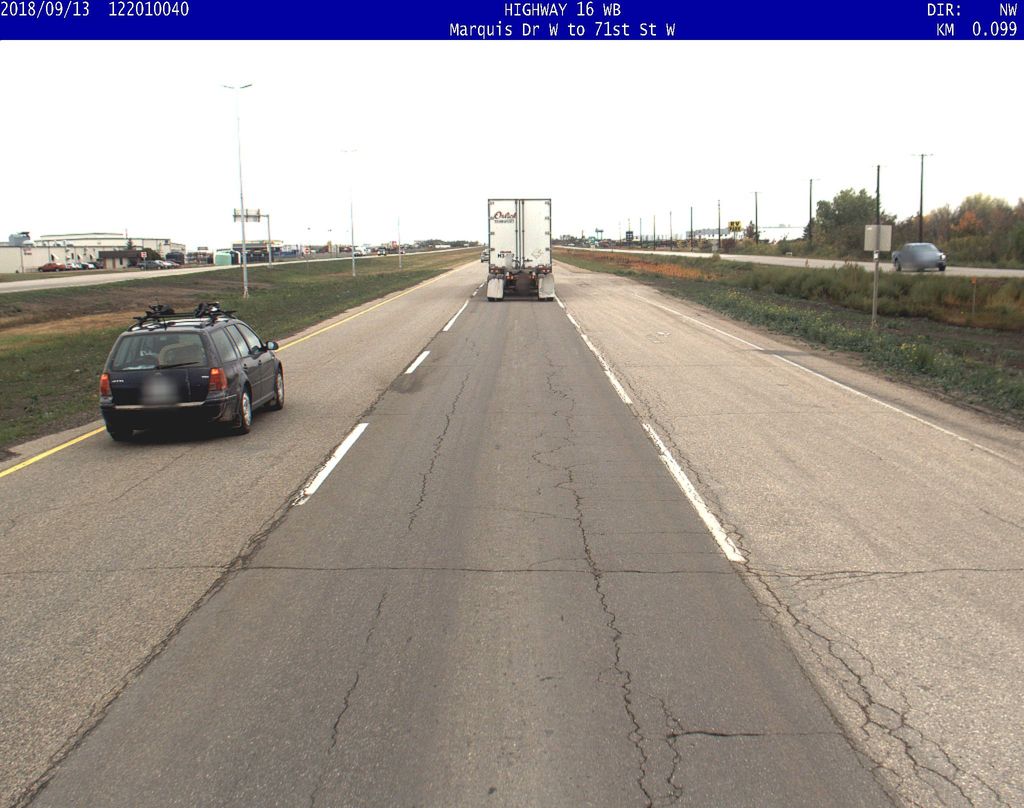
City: saskatoon